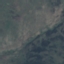
Land use / land cover class: HerbaceousVegetation